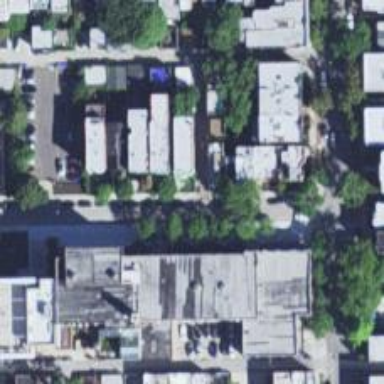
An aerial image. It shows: Alley classified as service road.